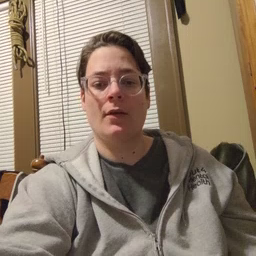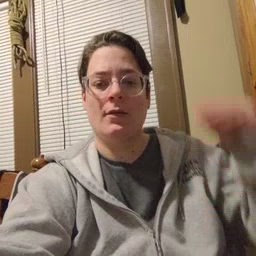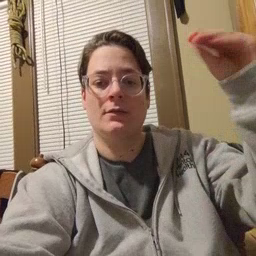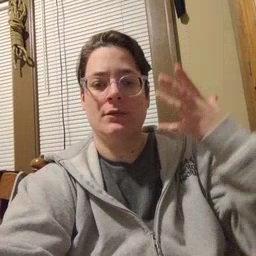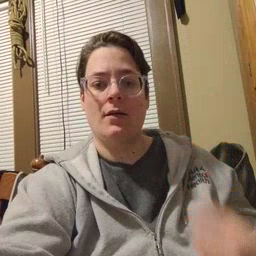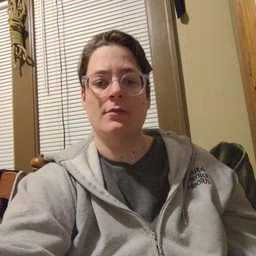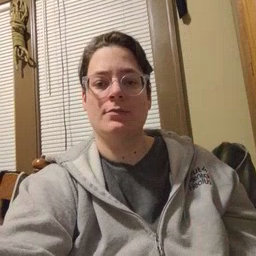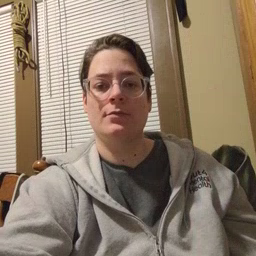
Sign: sun